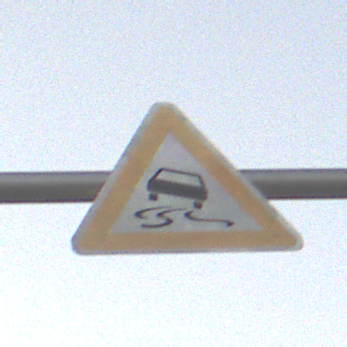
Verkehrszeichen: SchleuderOderRutschgefahr
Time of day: SunriseSunset
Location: Outdoor (RoadRail)
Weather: PartlyCloudy
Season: NotSpecified
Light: Natural